Question: In my options page for my Chrome Extension I placed a link directing users to the Chrome general settings page for extensions. This one:

I used the following html:
'''
<a href="chrome://extensions/" id="idLnkSettings">Settings</a>
'''
But it doesn't do anything when I click it.
What is the URL that I need there?
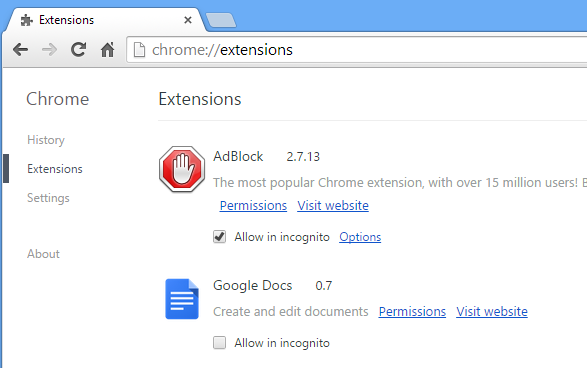
Answer: I think I got it to work. Here it is for whoever is interested, using jQuery:
'''
//Set Settings link (from onLoad event handler)
$("#idLnkSettings").click(function(e){
e.stopPropagation();
e.preventDefault();
chrome.windows.create({
url: "chrome://extensions/"
});
});
'''